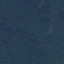
Land use / land cover class: Forest